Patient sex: M
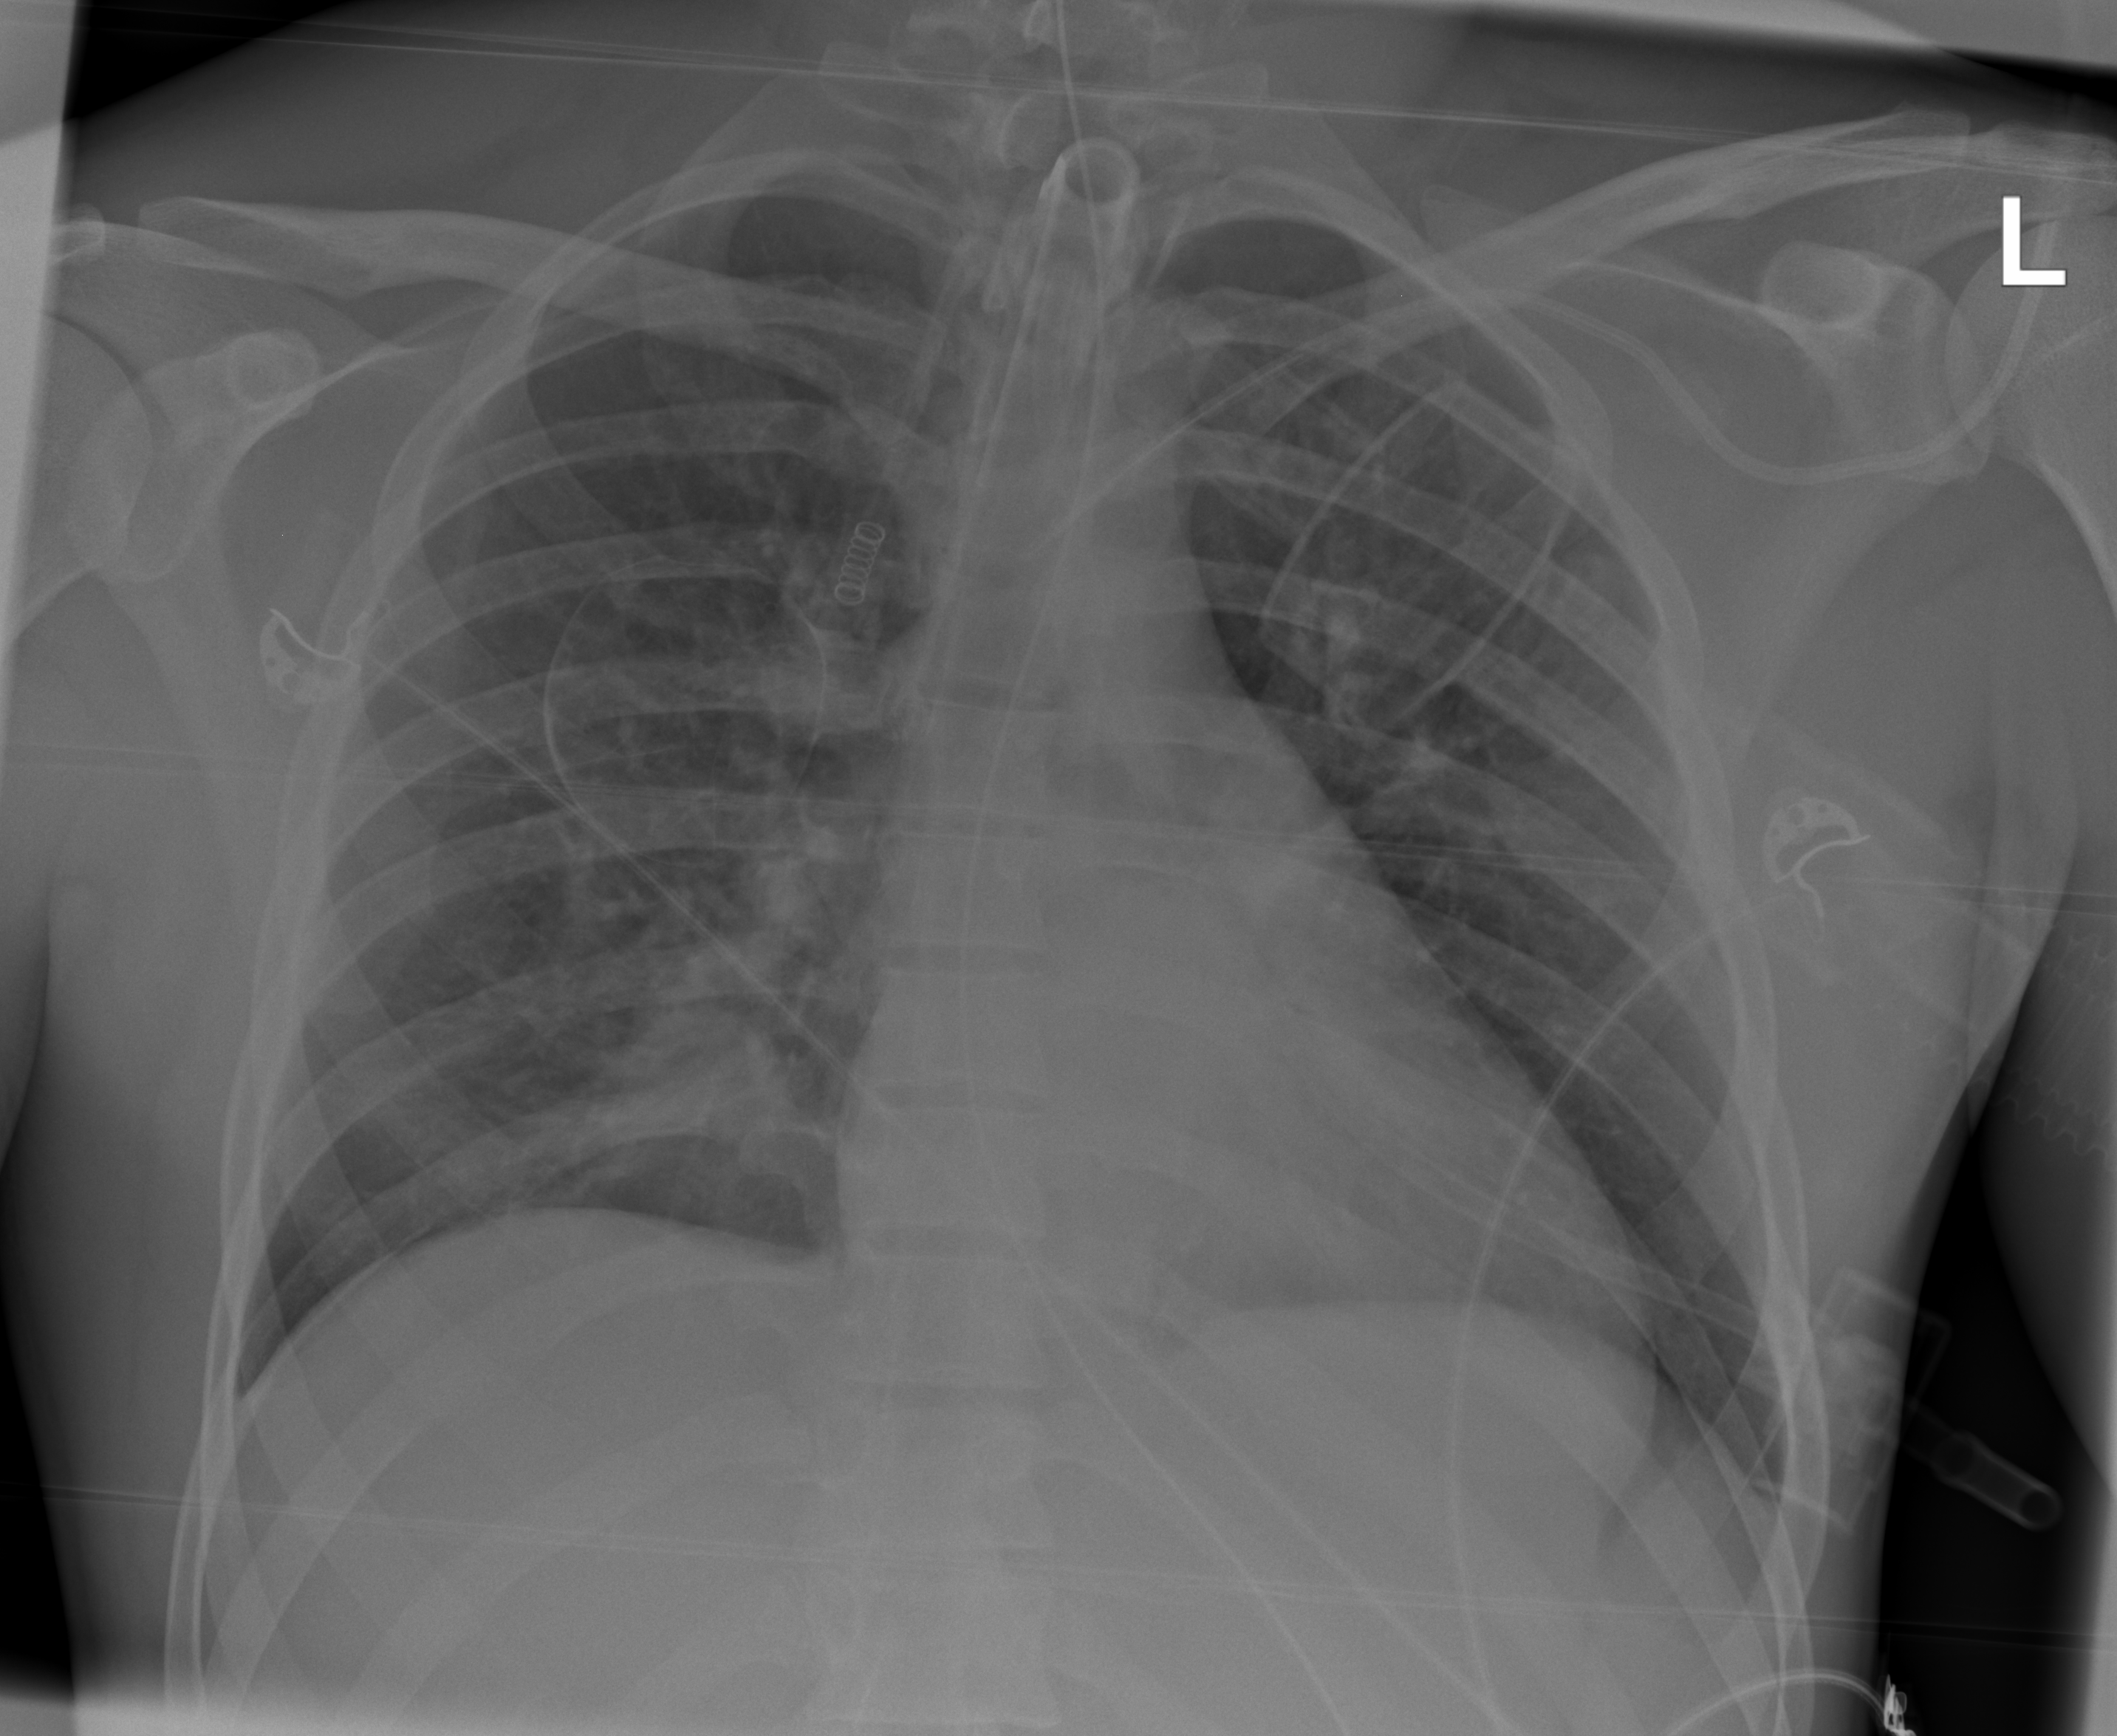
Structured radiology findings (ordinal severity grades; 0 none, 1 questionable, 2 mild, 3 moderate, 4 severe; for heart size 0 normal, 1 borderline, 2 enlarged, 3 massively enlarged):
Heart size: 0
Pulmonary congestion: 2
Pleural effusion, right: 0
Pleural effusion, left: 0
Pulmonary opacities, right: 2
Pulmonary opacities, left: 0
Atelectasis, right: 2
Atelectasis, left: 0